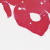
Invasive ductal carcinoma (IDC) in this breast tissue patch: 0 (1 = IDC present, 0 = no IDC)